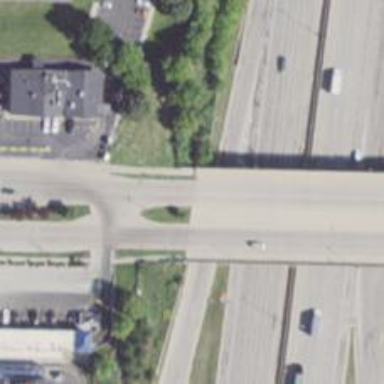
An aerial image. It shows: Secondary road with separate cantilever bridge and sidewalk.